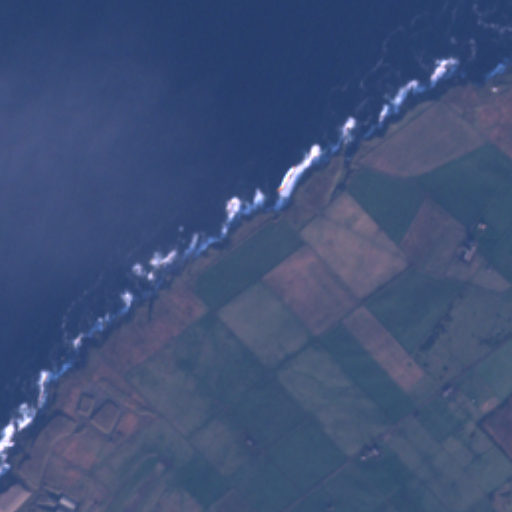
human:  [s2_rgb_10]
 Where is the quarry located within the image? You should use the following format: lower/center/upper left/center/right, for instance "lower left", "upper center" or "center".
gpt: The quarry is located in the lower left of the image.
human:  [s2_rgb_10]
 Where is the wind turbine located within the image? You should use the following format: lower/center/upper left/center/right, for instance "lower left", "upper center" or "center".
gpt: The wind turbine is located in the upper right of the image.
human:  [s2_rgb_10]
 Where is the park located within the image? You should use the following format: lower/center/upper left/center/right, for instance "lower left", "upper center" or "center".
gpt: There is no park in the image.